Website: lowes
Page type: customer-info-address
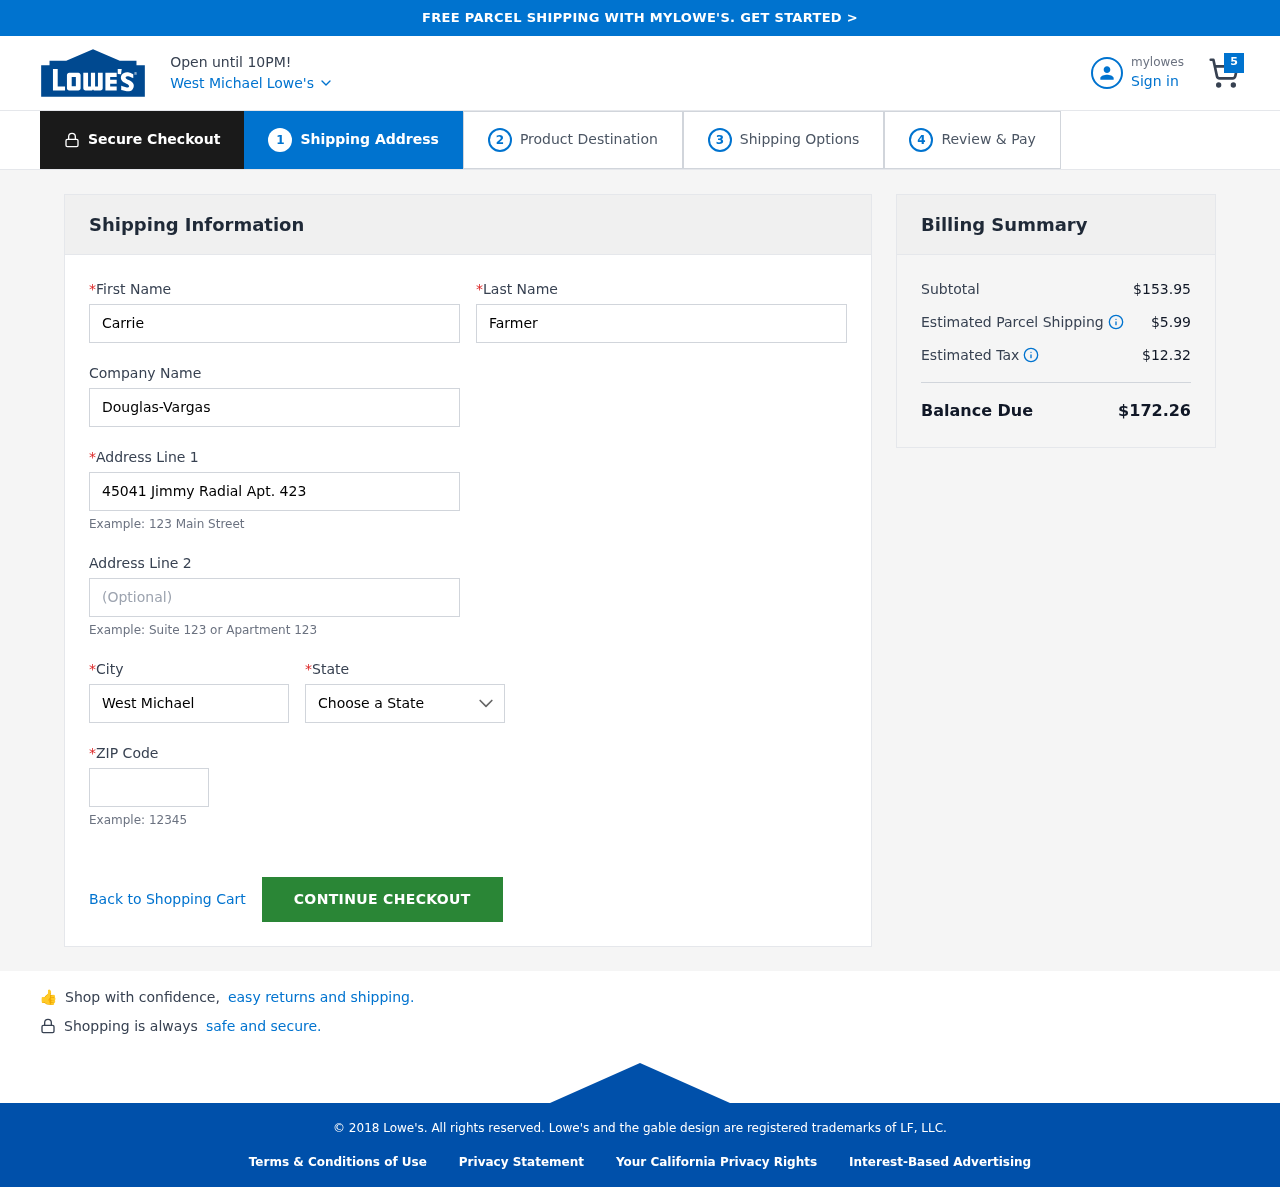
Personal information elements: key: PII_CITY
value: West Michael
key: PII_COMPANY
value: Douglas-Vargas
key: PII_FIRSTNAME
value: Carrie
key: PII_LASTNAME
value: Farmer
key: PII_POSTCODE
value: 12636
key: PII_STATE
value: Texas
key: PII_STREET
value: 45041 Jimmy Radial Apt. 423
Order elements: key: ORDER_NUM_ITEMS
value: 5
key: ORDER_SUBTOTAL
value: $153.95
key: ORDER_SHIPPING_COST
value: $5.99
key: ORDER_TAX
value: $12.32
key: ORDER_TOTAL
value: $172.26